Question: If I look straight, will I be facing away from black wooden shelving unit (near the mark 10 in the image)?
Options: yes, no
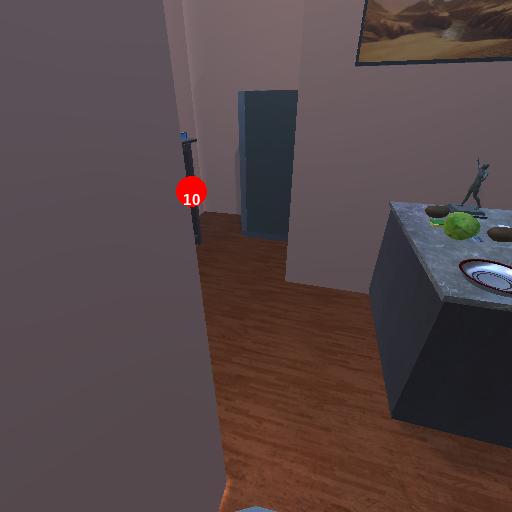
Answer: yes